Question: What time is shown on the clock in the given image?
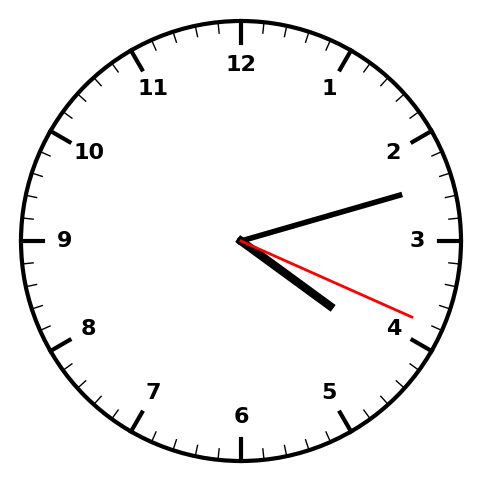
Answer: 04:12:19